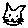
Label: cat